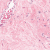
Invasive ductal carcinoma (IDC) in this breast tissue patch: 0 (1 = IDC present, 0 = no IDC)